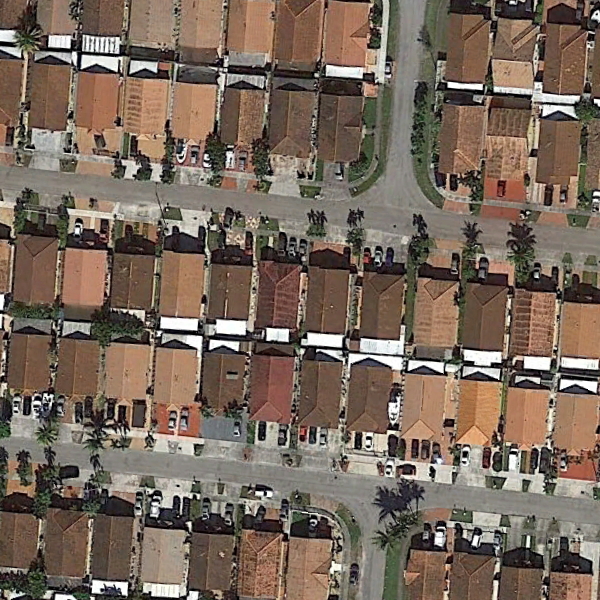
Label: DenseResidential